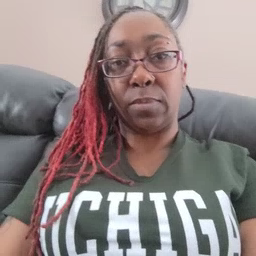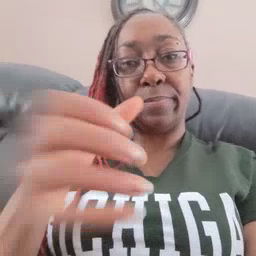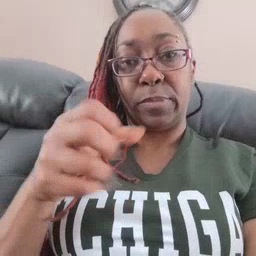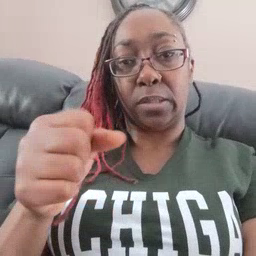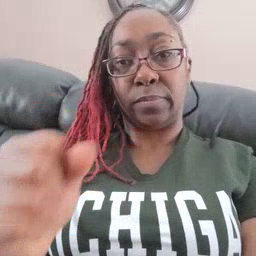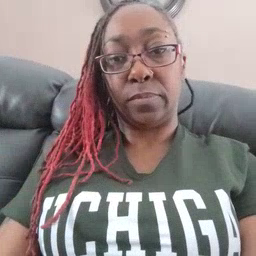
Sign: milk